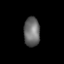
Tissue: lung
Cell type: Endothelial cells
Senescence score: 0.5659
Nuclear area (px): 458
Mean DAPI intensity: 107.059